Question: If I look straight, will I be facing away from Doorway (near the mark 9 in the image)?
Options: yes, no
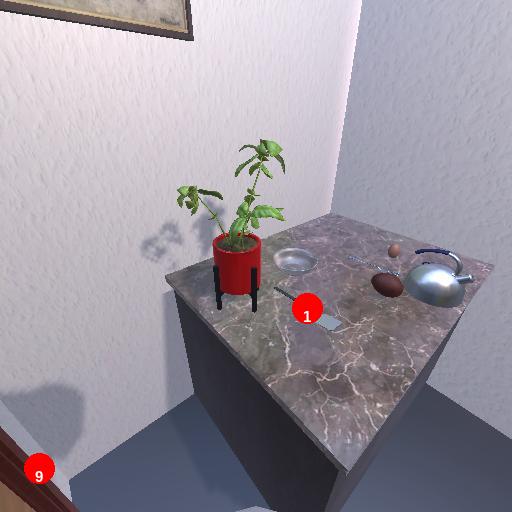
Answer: yes